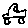
Label: car